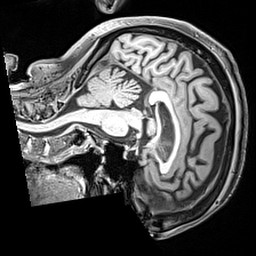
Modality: T1w
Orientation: sagittal
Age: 71
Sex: female
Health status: healthy
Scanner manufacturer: siemens
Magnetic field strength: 3 T
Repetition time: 2.4 s
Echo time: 0.00217 s